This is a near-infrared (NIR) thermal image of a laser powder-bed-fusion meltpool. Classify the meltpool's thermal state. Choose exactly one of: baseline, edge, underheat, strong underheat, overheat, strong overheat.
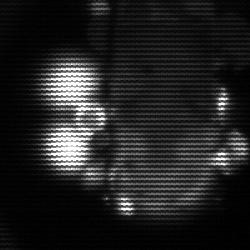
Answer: strong underheat